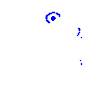
Particle: pion